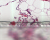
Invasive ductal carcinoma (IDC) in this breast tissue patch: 0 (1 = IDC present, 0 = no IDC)